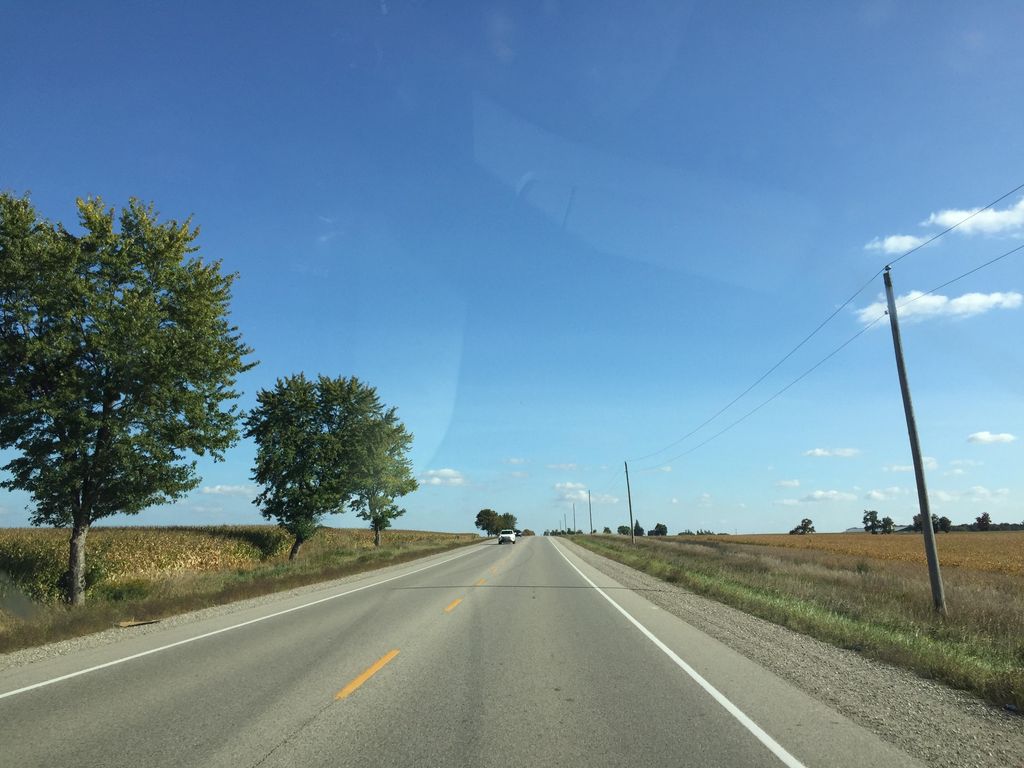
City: kitchener-waterloo